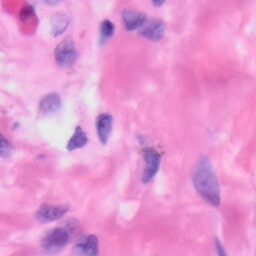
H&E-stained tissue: Skin